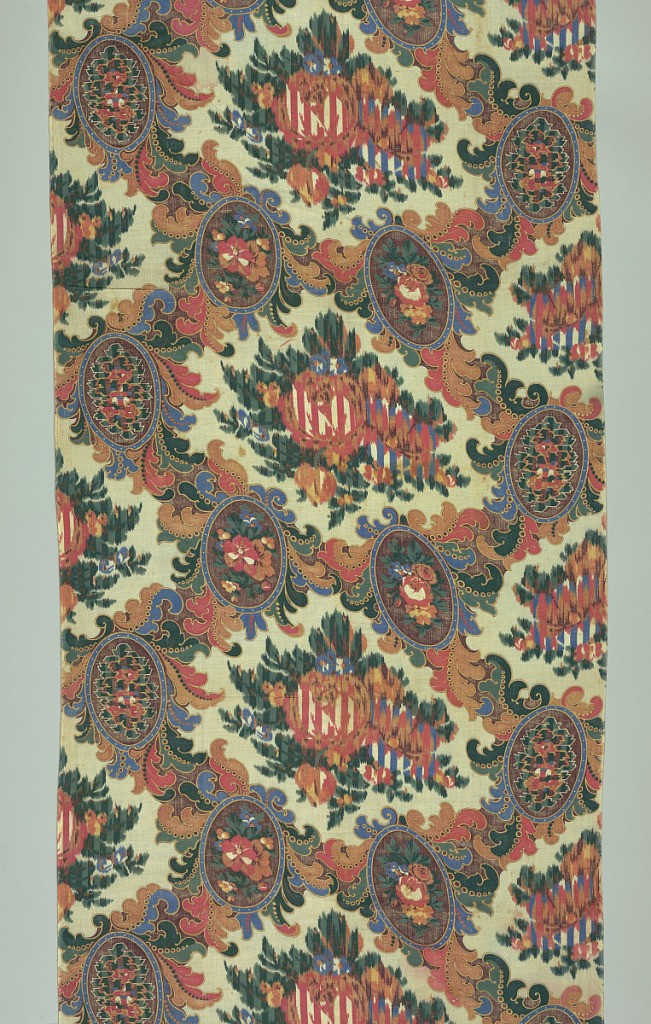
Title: Textile
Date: mid-19th century
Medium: cotton Technique: printed by engraved roller on plain weave
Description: Grid of scrolls and floral medallions enclosing stripes so as to simulate warp printing. A large mixture of pattern sources. Blue, two shades of greens, pink, yellow, orange and brown on white.